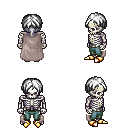
a pixel art fantasy rpg character, male body template, skeleton, gray cape, teal pants, white parted hairstyle, gold boots, four views (front, back, left, right), 2x2 character sprite sheet, small pixel art, hard edges, no anti-aliasing